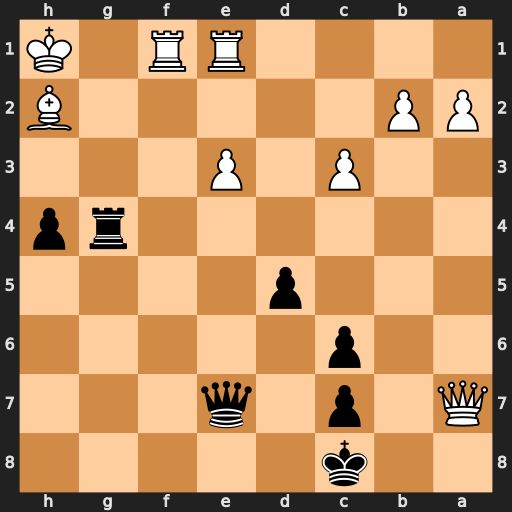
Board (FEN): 2k5/Q1p1q3/2p5/3p4/6rp/2P1P3/PP5B/4RR1K
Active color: b
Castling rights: -
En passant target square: -
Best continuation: Qe4+ Rf3 Qxf3#